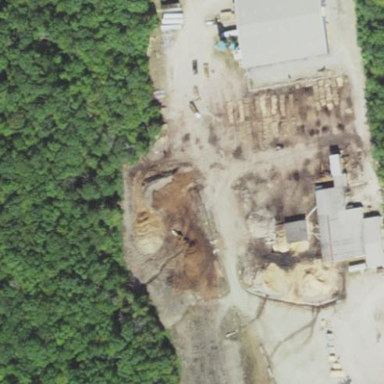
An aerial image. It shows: Industrial area with sawmill.